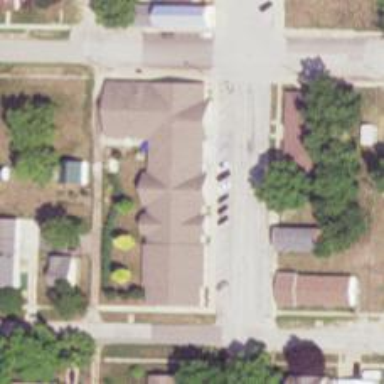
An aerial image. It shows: Nursing home.